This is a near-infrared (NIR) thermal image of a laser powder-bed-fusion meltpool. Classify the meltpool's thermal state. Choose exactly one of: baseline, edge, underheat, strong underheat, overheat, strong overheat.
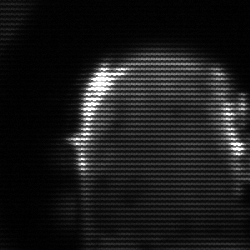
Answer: baseline